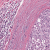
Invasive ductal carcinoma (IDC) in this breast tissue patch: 0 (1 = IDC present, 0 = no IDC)